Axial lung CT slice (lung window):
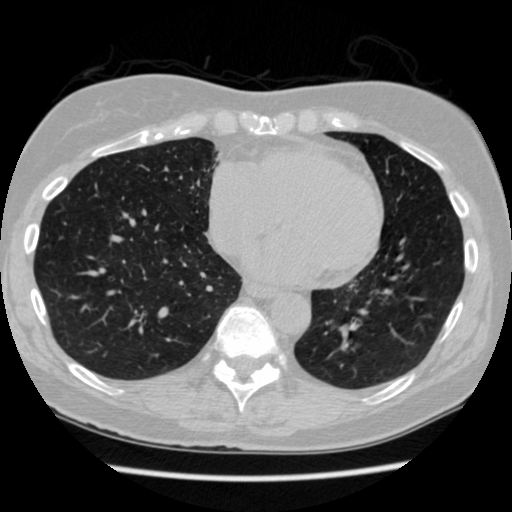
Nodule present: no